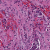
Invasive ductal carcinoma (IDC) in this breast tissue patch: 0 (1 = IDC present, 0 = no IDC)